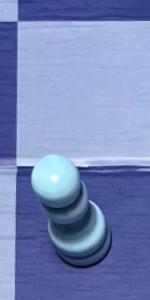
Label: Pawn_White